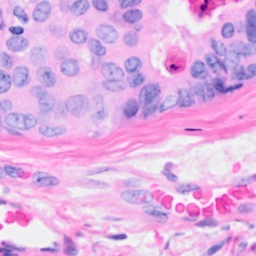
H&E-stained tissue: Breast